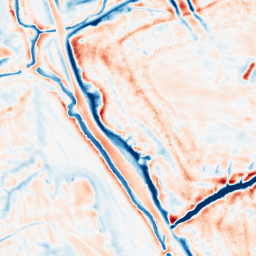
Category: edge_preserving
Decomposition family: bilateral
Decomposition parameters: d: 21
sigma_color: 150
sigma_space: 150
Upsampling method: linear_exact
Upsampling parameters: scale: 2
Upsampling scale: 2